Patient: sex F, age 61
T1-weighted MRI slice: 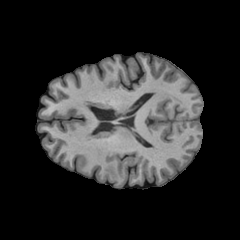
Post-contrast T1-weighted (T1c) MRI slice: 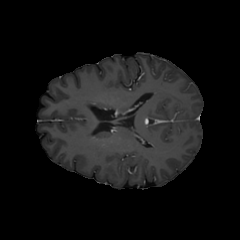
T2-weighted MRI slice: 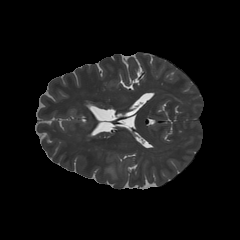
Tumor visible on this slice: yes
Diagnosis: Glioblastoma, IDH-wildtype
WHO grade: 4